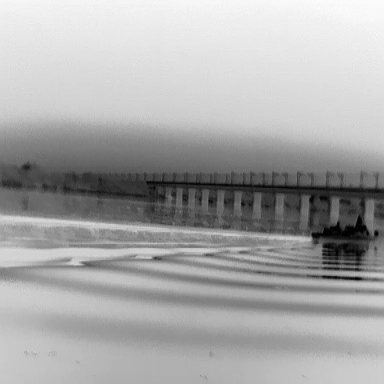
There is a warship in the infrared image.